Question: I have this function in my controller :
'''
public function simpan() {
$this->load->library('form_validation');
// field name, error message, validation rules
$this->form_validation->set_rules('name', 'User Name', 'trim|required|min_length[4]|xss_clean');
$this->form_validation->set_rules('email', 'Your Email', 'trim|required|valid_email');
$this->form_validation->set_rules('message', 'Your Message', 'trim|required');
if ($this->form_validation->run() == FALSE) {
$data['msg_save'] = "data not saved";
$this->load->view("v_bukutamu, $data");
} else {
$this->m_bukutamu->simpan();
$data['msg_save'] = "data saved";
$this->load->view("v_bukutamu, $data");
}
}
'''
And this line to parsing varible in View :
'''
<p><?php if (isset($msg_save)) echo $msg_save; ?></p>
'''
The data was successful saved to database, but it's give me this error message :

I just want to show the successful or failed message with the same view.
Does anyone have any idea what should I change in my script?
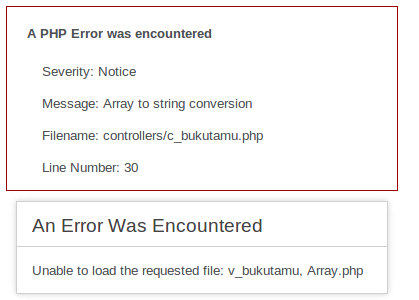
Answer: The Correct way of passing variable on views page is given below
'''
$this->load->view("message", $data);
'''
The problem in your code was that you were using it in
'''
$this->load->view("v_bukutamu, $data");
'''
this way whereas you should use it in way given below
'''
$this->load->view("v_bukutamu", $data);
'''